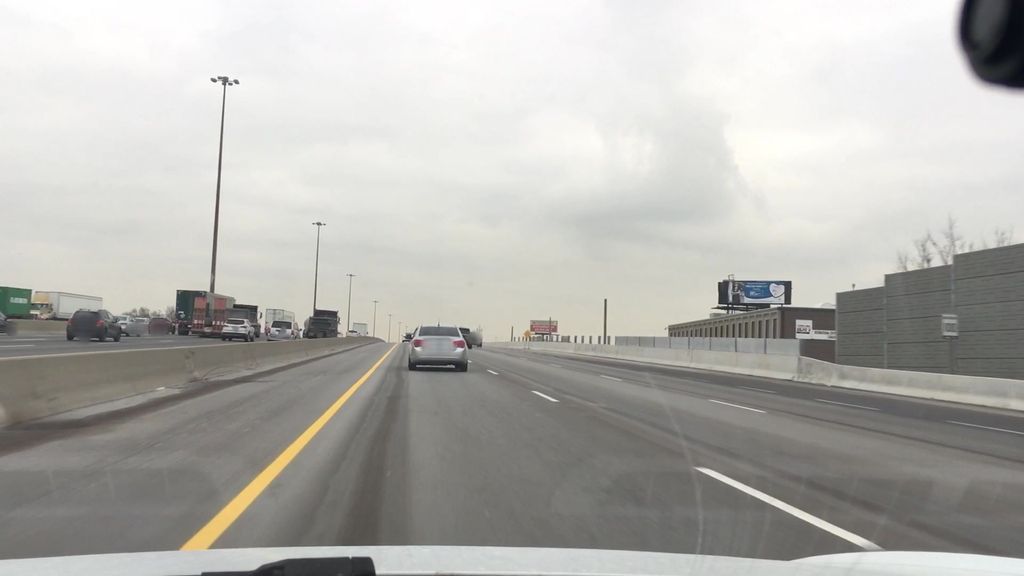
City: toronto